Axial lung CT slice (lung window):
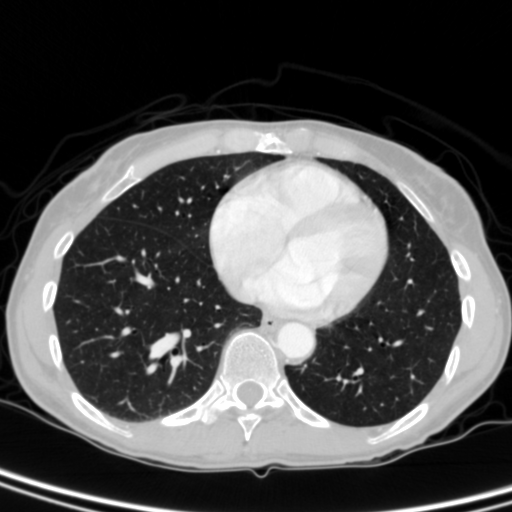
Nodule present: no